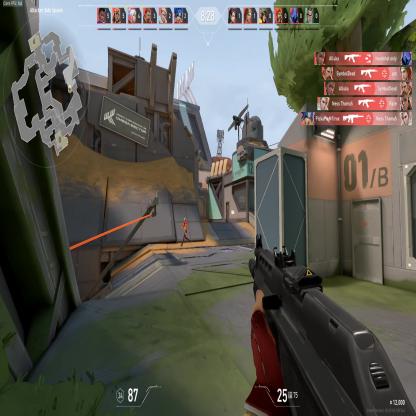
Label: enemy